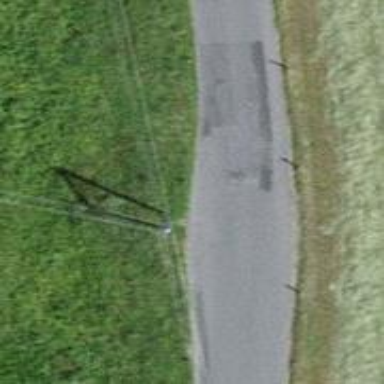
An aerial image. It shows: Power pole.